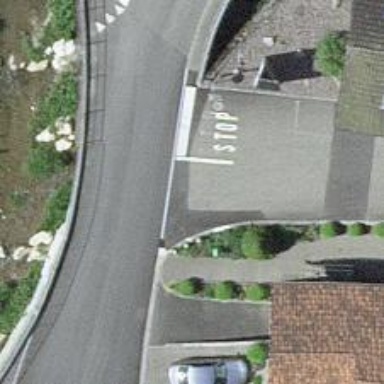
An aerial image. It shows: Road with stop sign.